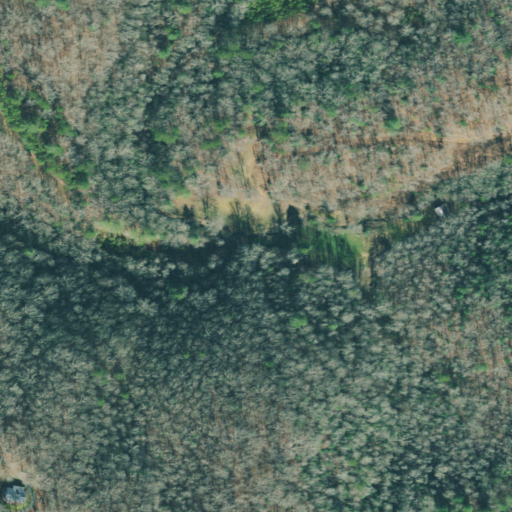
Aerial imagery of valley in Georgia named Chain Gang Hollow containing deciduous forest, mixed forest, open development, pasture, and evergreen forest